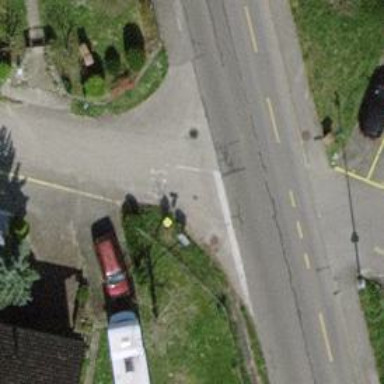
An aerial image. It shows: Post box.